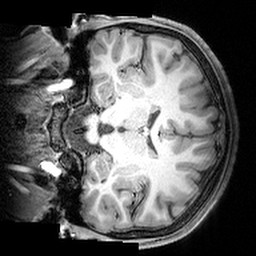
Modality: T1w
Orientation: coronal
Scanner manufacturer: siemens
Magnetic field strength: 3 T
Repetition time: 1.9 s
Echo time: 0.00397 s